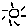
Label: sun